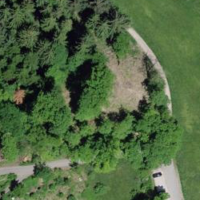
EUNIS habitat code: 25
Species observed at this site:
Corvus corone
Turdus merula
Milvus milvus
Buteo buteo
Falco tinnunculus
Columba palumbus